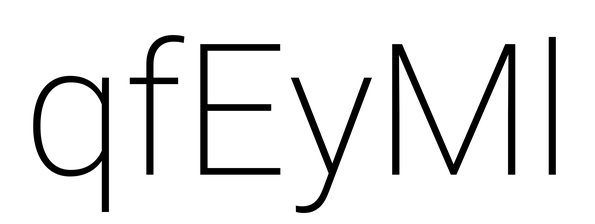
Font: Roboto_ExtraLight